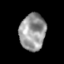
Tissue: skin
Cell type: Epithelial cells
Senescence score: 0.2113
Nuclear area (px): 931
Mean DAPI intensity: 152.735